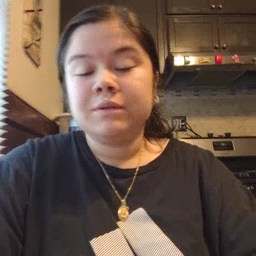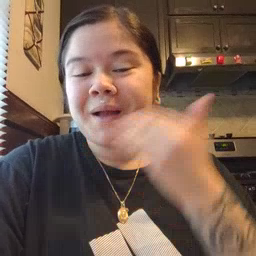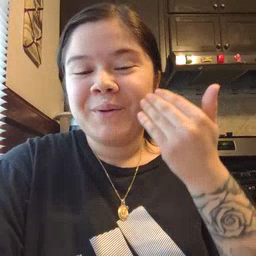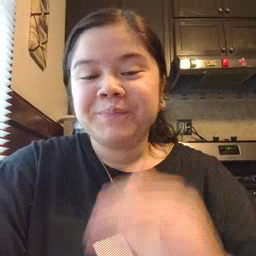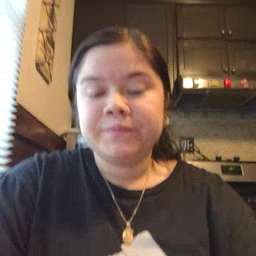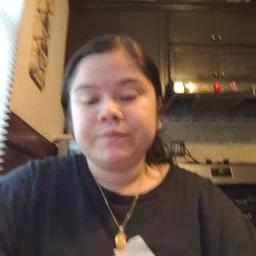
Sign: smile